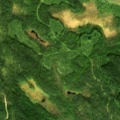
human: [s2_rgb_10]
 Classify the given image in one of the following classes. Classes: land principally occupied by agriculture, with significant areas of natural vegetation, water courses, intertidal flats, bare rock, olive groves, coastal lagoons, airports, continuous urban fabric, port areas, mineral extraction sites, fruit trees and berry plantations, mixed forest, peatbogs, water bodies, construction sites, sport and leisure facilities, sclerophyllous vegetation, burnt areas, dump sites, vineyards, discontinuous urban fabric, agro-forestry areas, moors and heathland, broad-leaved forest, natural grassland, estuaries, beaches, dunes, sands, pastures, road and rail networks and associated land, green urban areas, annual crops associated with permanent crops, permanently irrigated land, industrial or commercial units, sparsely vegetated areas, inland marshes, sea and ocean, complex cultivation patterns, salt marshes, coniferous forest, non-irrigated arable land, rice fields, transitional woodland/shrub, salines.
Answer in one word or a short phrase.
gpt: coniferous forest, mixed forest, transitional woodland/shrub